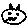
Label: cat